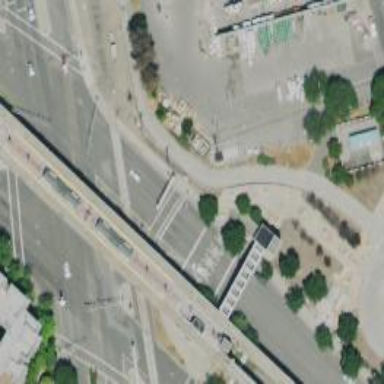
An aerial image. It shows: Busway road.